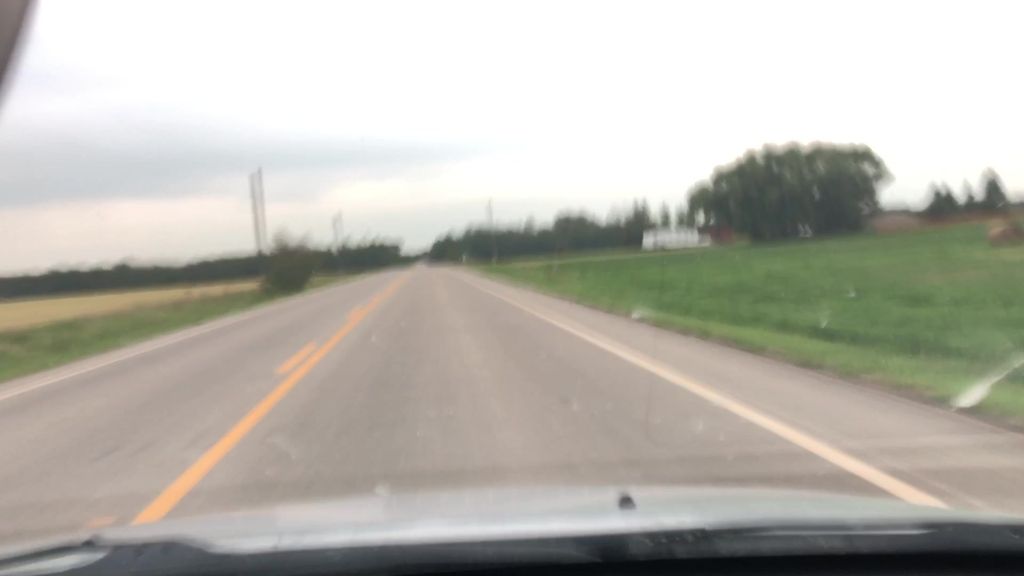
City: edmonton